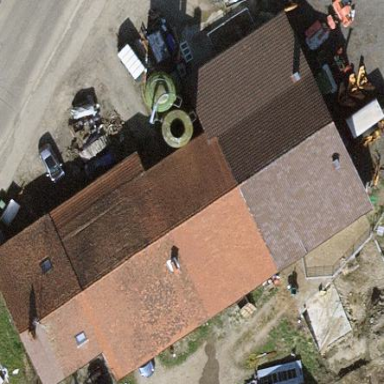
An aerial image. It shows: Farm building.